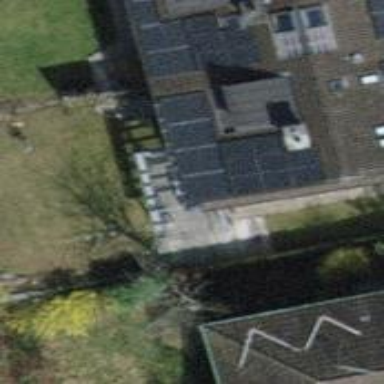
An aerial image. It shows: Small solar photovoltaic panel generator on the roof of building.